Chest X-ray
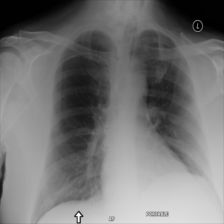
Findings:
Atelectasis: negative
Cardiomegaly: negative
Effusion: negative
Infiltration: negative
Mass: negative
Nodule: negative
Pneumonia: negative
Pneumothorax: negative
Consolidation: negative
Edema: negative
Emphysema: negative
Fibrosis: negative
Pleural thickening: negative
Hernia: negative